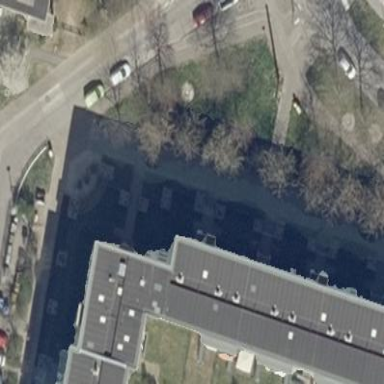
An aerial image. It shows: Flat-roofed apartment building.